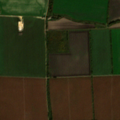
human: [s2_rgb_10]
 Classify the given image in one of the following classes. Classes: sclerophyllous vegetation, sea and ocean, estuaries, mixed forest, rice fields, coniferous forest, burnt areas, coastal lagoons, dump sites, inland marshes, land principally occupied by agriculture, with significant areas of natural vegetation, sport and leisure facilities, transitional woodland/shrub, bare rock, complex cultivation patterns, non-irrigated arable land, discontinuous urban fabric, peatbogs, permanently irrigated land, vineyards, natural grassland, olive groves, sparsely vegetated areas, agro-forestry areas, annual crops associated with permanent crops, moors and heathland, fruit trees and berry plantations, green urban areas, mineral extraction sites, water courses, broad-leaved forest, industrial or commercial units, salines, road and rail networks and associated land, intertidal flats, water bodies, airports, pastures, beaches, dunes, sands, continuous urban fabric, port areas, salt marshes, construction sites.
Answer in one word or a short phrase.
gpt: non-irrigated arable land